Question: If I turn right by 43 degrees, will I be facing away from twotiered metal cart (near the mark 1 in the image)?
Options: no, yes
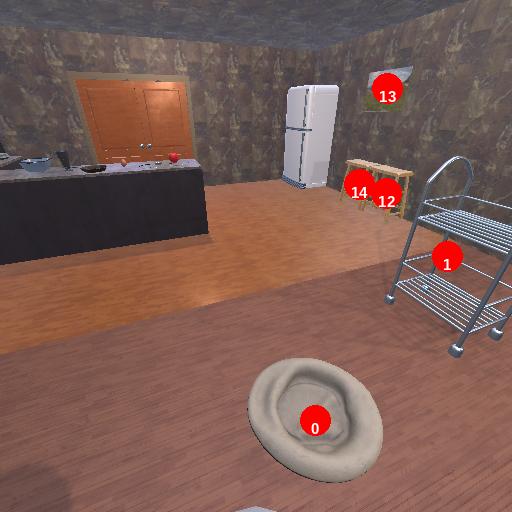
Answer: no